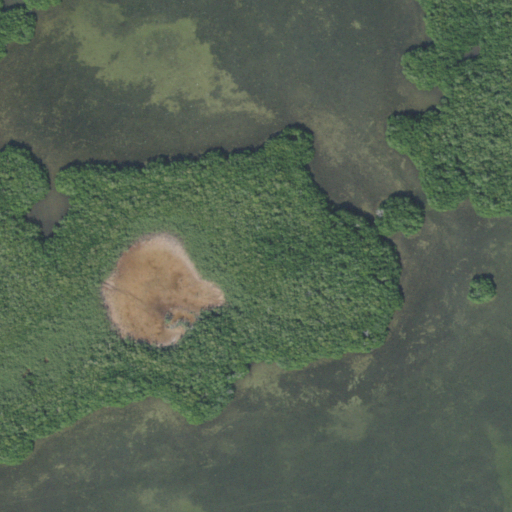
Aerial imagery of island in Florida named Sister Keys containing open water, woody wetlands, and herbaceous wetlands